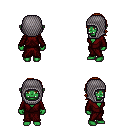
a pixel art fantasy rpg character, female body template, orc, green skin, red robe, teal pants, dark blonde long bangs hairstyle, chain hood, four views (front, back, left, right), 2x2 character sprite sheet, small pixel art, hard edges, no anti-aliasing